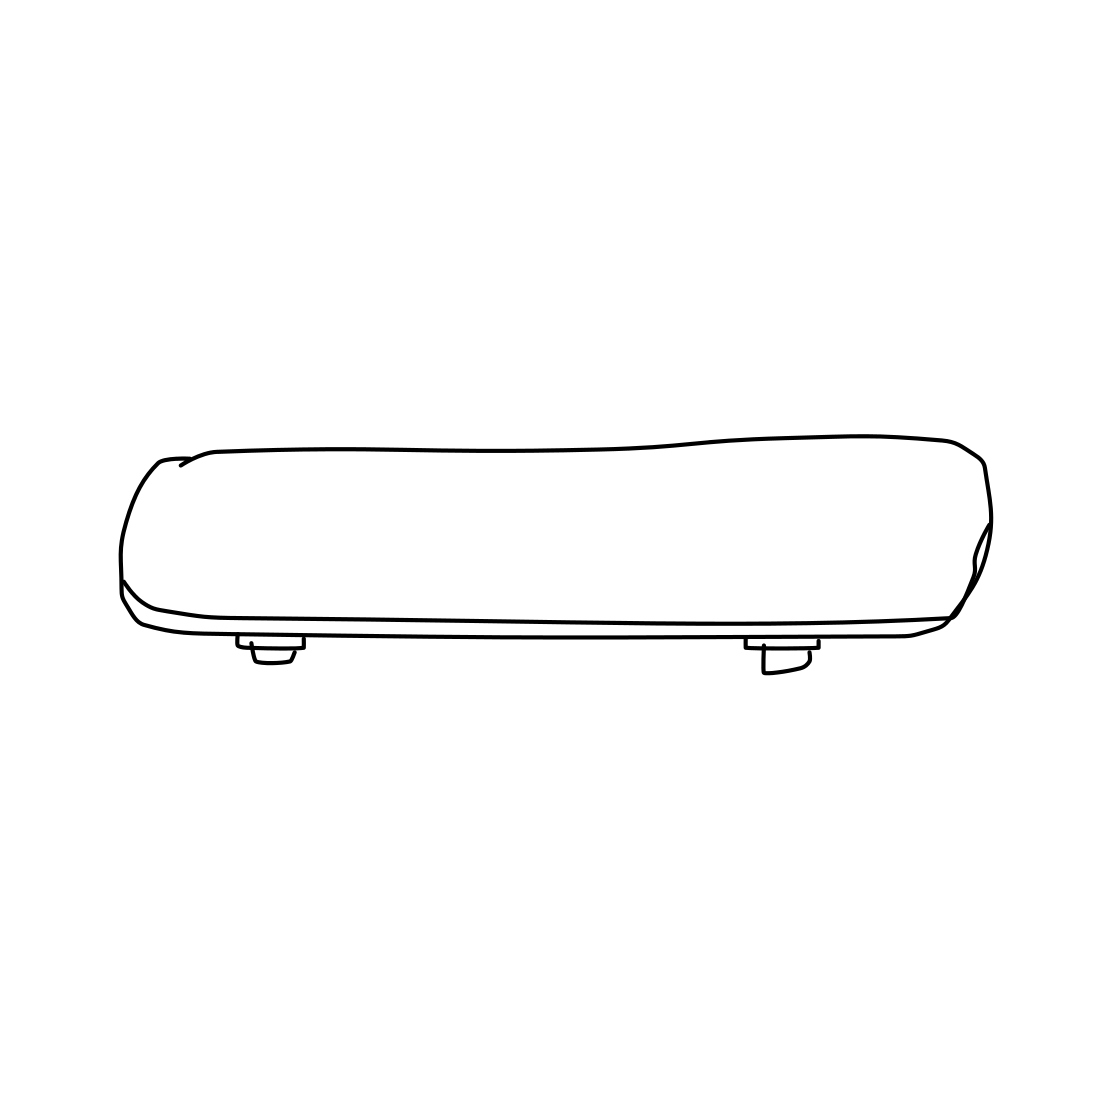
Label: skateboard